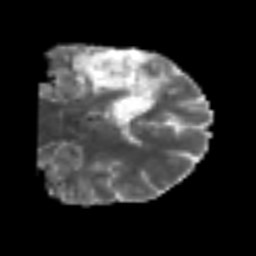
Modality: MD
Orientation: coronal
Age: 50
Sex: male
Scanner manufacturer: siemens
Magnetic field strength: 3 T
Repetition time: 6.1 s
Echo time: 0.101 s